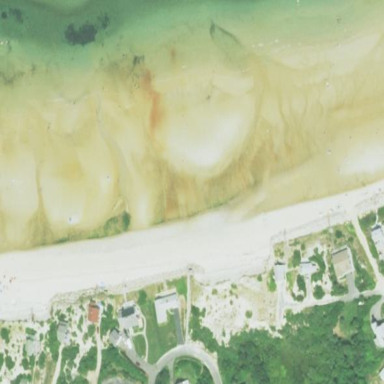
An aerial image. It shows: Sandy beach with natural surface.